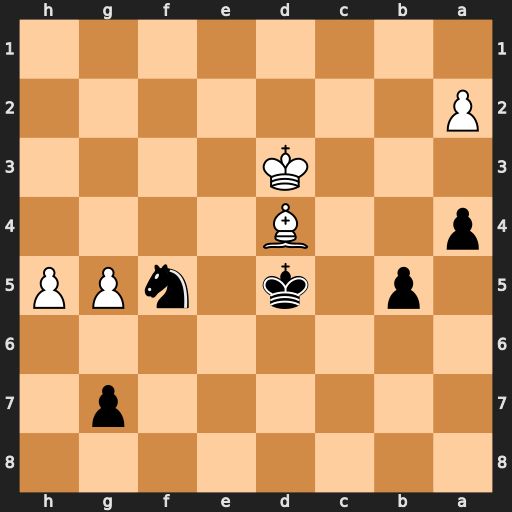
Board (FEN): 8/6p1/8/1p1k1nPP/p2B4/3K4/P7/8
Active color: b
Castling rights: -
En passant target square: -
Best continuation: Nxd4 h6 Ne6 h7 Nf4+ Kd2 Ng6